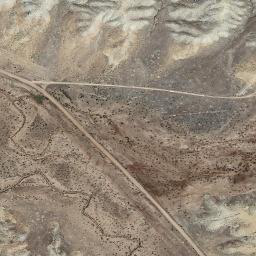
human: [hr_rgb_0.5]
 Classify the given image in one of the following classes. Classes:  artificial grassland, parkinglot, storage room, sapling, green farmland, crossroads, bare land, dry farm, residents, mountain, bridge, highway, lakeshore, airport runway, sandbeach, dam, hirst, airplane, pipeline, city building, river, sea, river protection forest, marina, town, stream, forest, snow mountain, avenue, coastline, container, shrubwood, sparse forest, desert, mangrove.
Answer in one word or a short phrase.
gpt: mountain